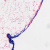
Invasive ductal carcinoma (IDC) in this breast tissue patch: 0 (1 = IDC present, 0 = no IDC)